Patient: sex F, age 41
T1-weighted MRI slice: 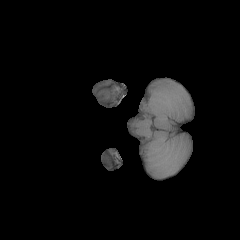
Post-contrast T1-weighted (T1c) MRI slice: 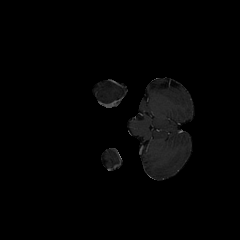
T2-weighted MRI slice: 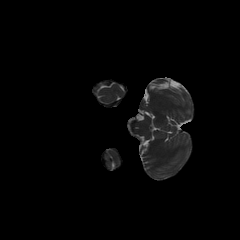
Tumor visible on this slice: no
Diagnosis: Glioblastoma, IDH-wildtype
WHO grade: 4